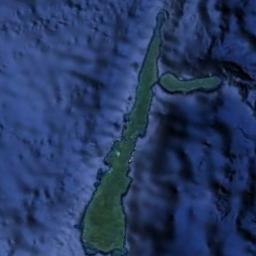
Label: island